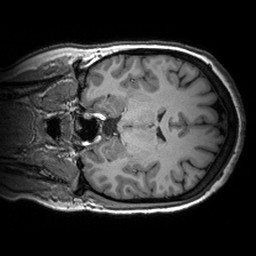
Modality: T1w
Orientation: coronal
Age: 31
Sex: female
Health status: healthy
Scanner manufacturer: siemens
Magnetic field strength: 3 T
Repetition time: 2.53 s
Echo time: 0.00288 s